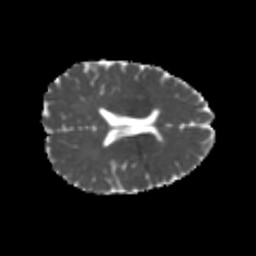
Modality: MD
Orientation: axial
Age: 25
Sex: female
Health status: healthy
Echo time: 0.074 s